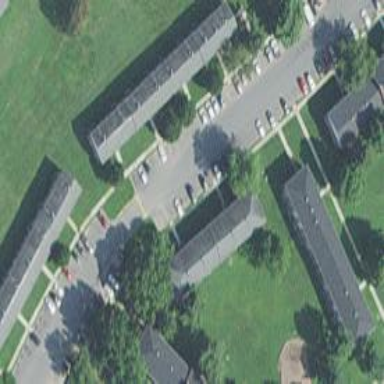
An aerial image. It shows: Neighborhood.